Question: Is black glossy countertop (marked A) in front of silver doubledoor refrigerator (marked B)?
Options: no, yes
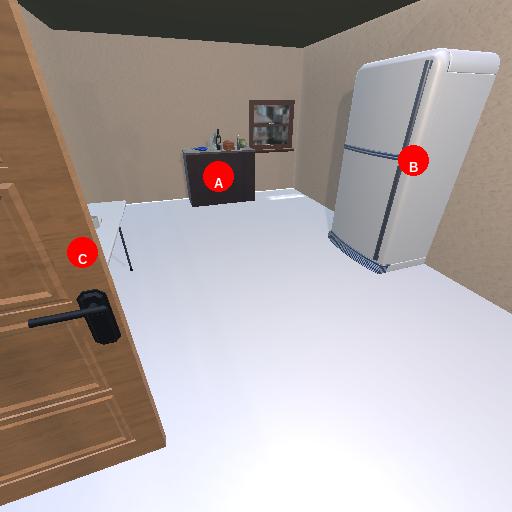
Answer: no